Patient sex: M
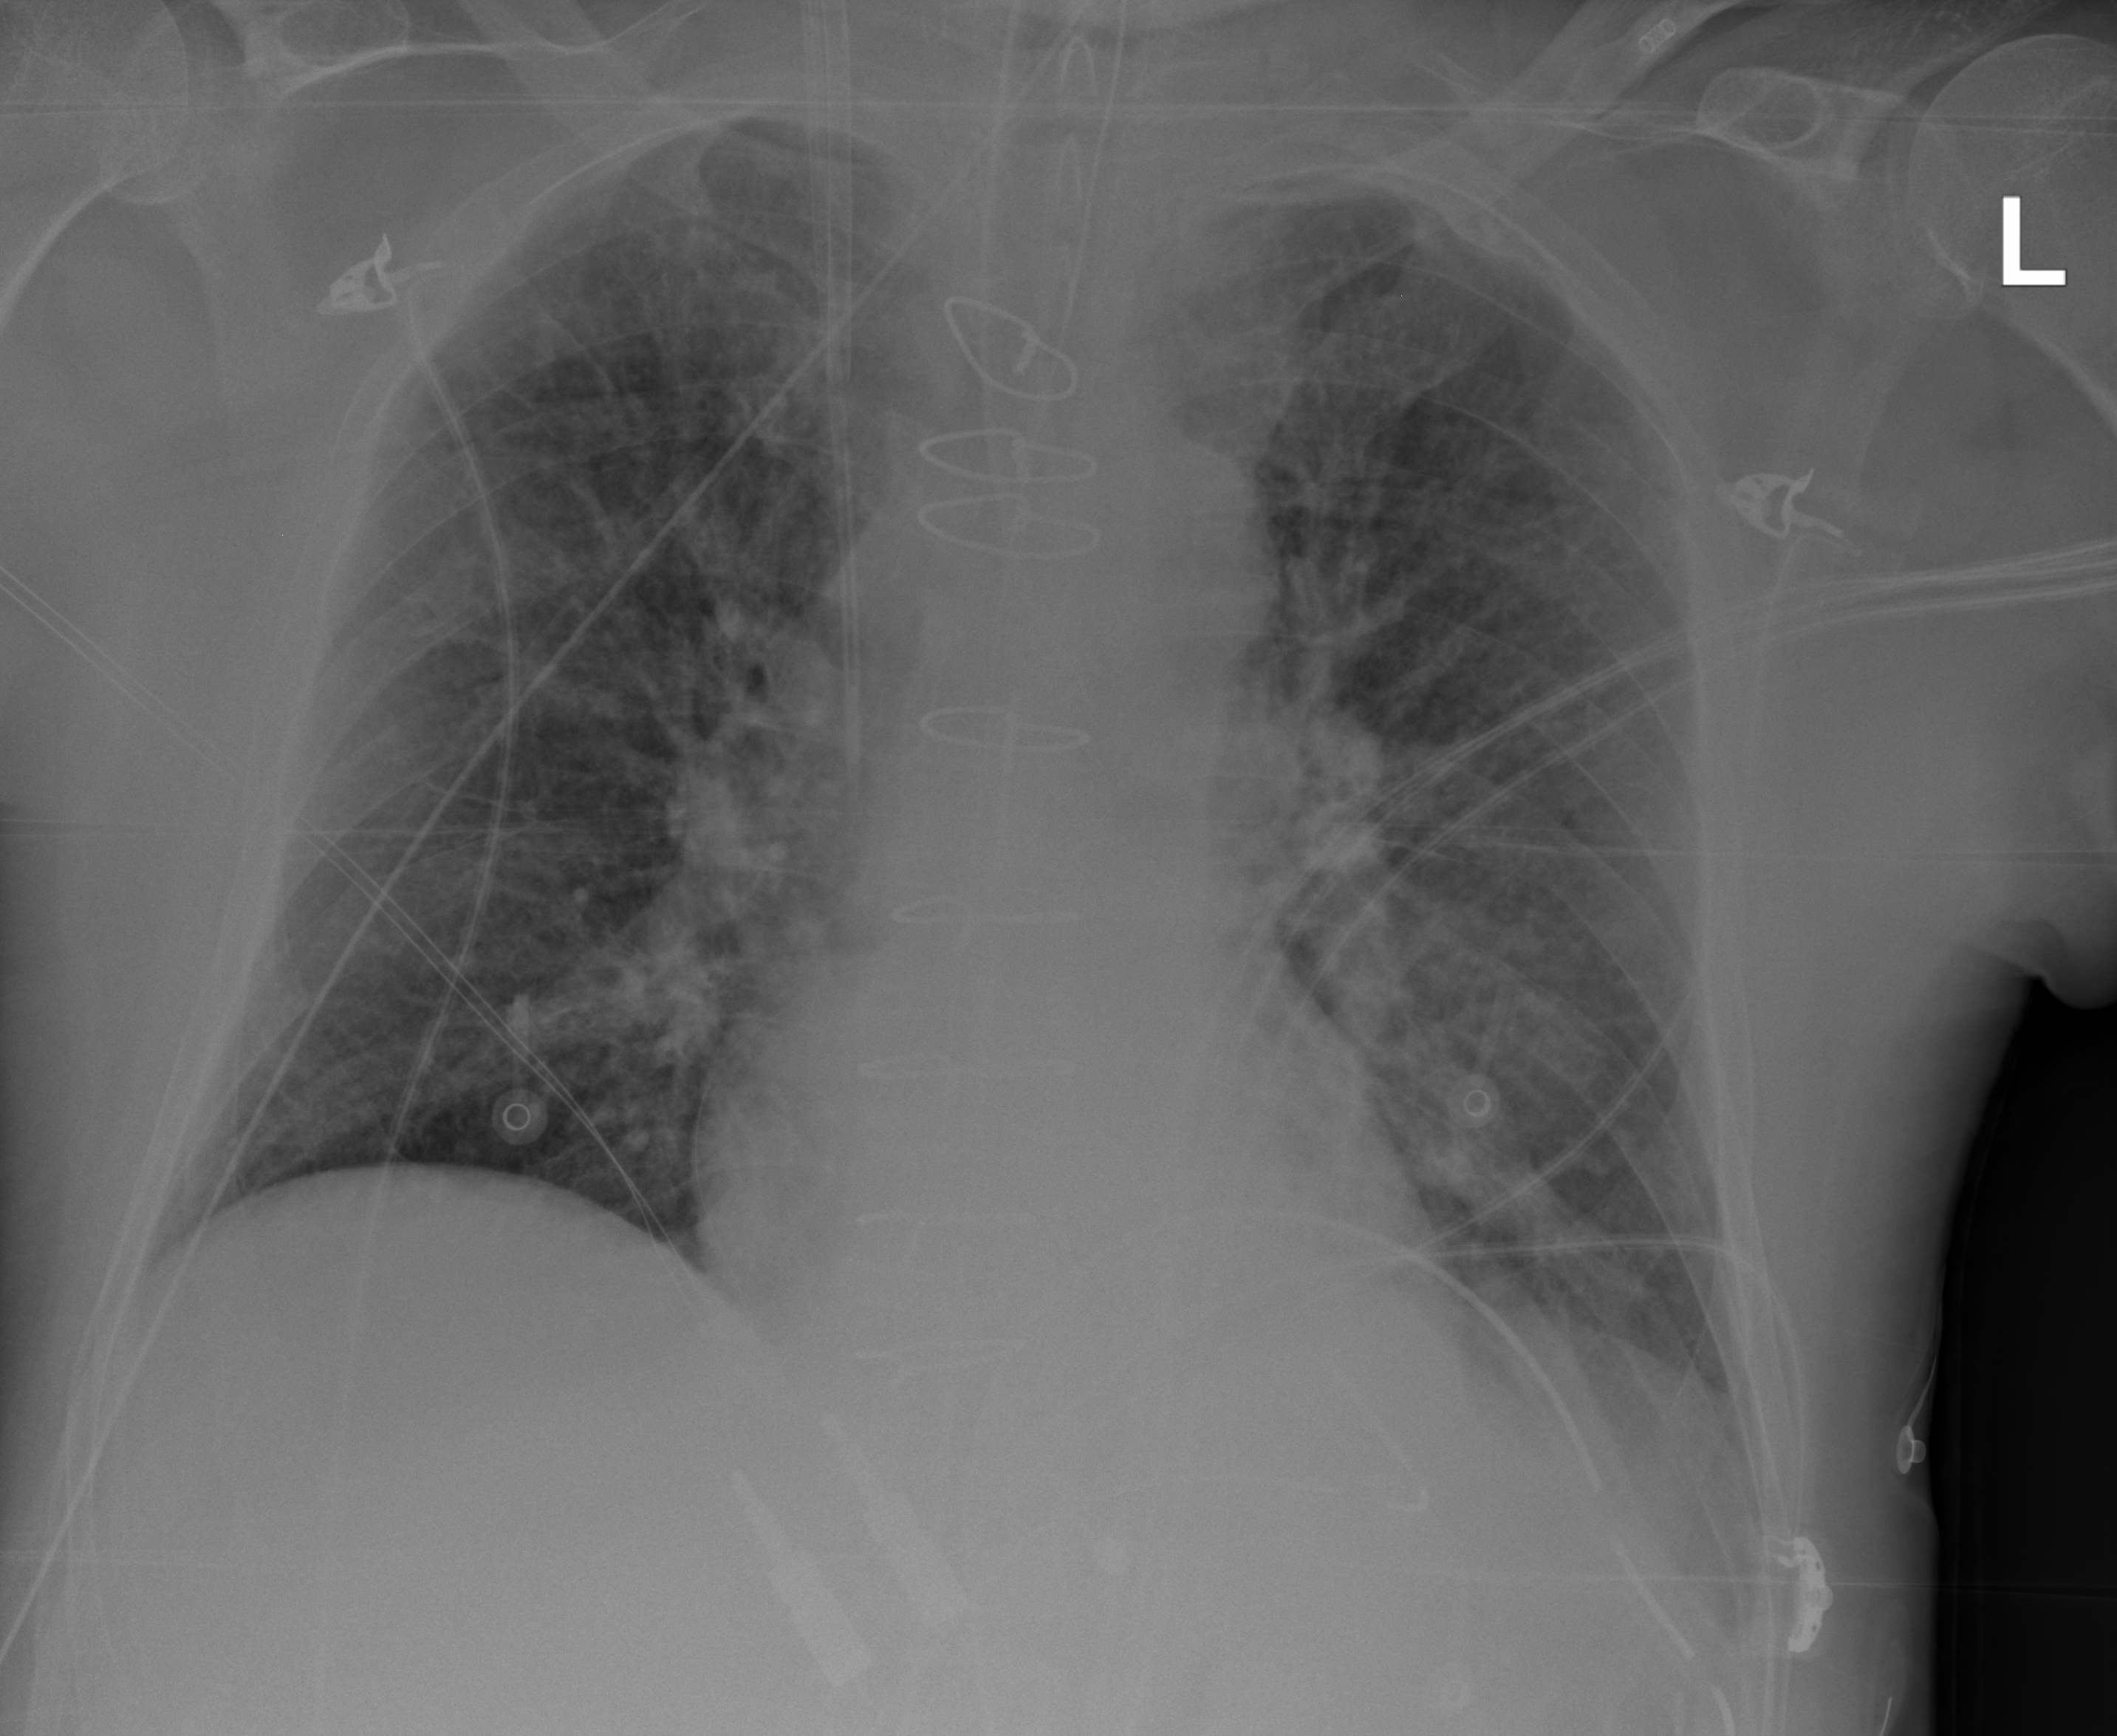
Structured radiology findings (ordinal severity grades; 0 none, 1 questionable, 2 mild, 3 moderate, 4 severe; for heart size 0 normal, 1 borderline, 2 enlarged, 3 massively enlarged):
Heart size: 0
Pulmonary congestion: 2
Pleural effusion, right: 0
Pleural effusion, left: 0
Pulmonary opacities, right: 0
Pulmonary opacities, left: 0
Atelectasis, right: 2
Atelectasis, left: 2